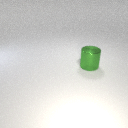
large green metal cylinder